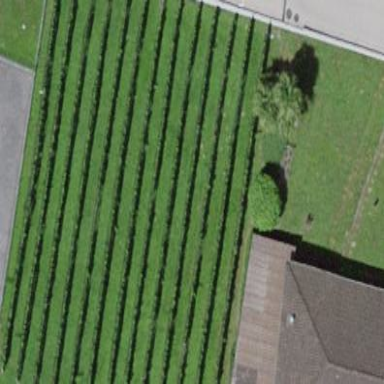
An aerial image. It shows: Vineyard with grape crops.